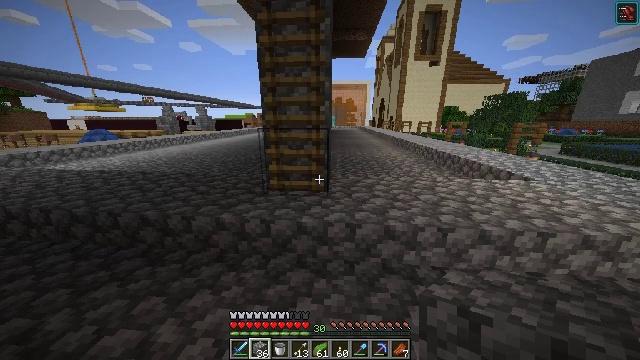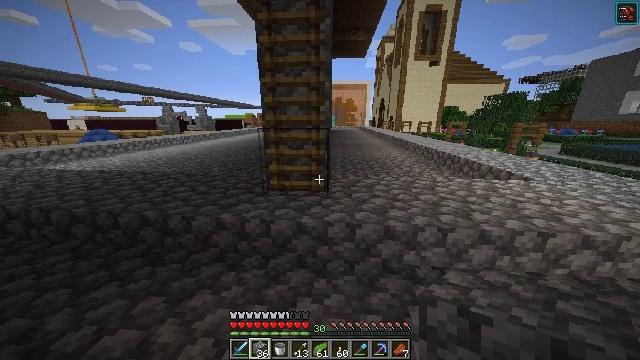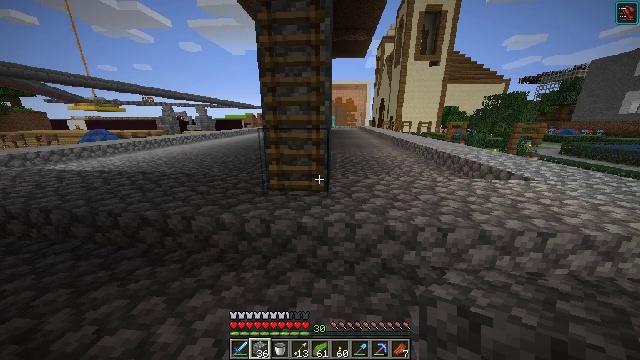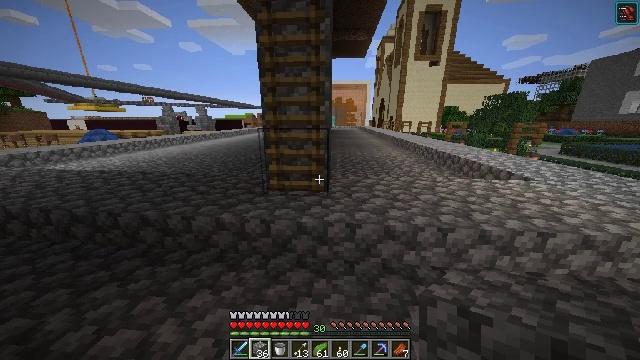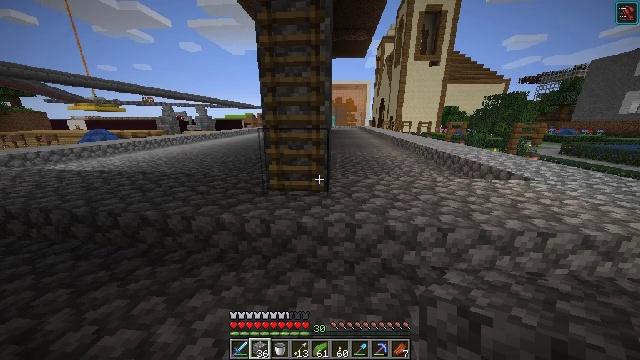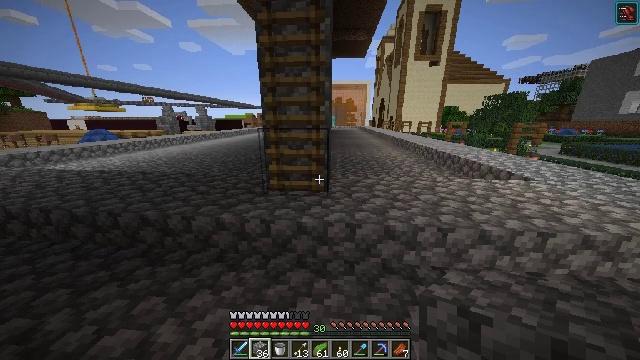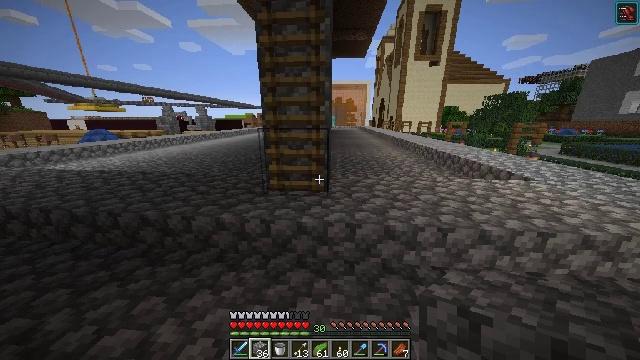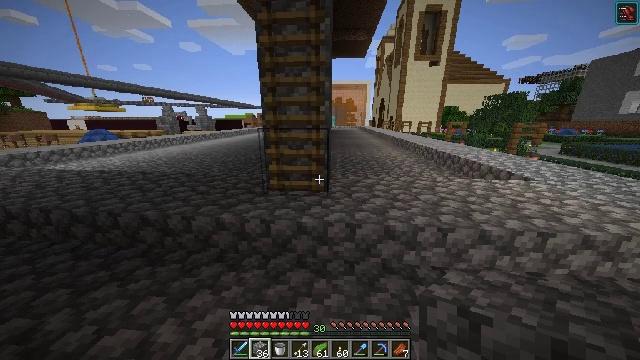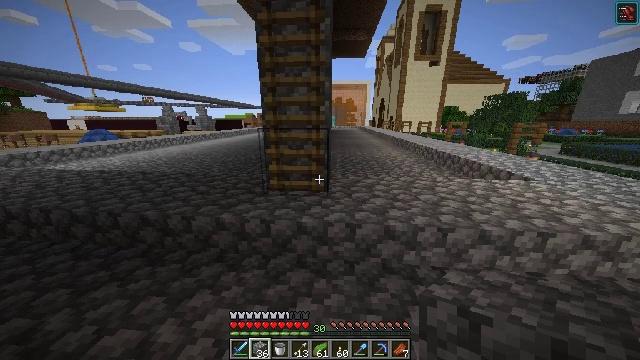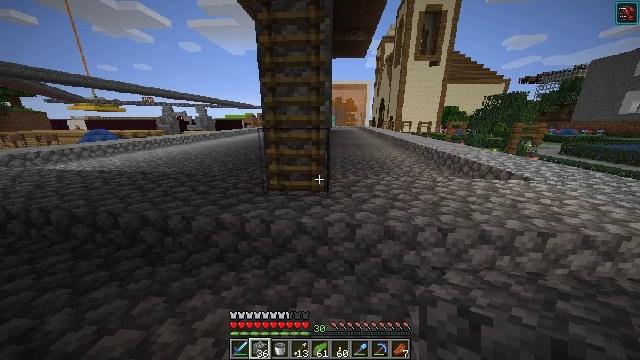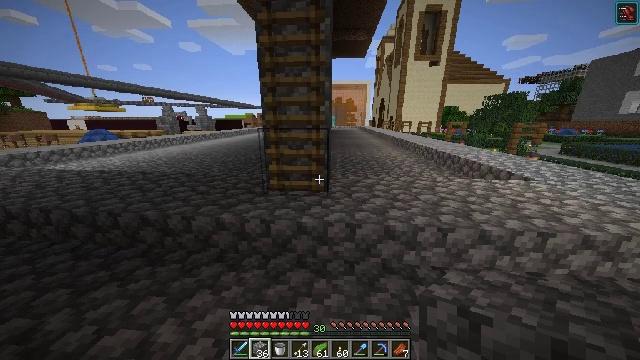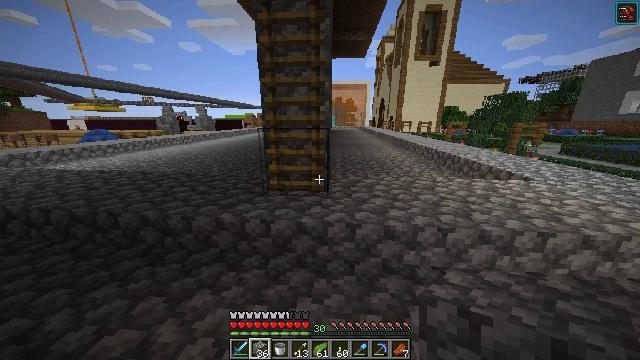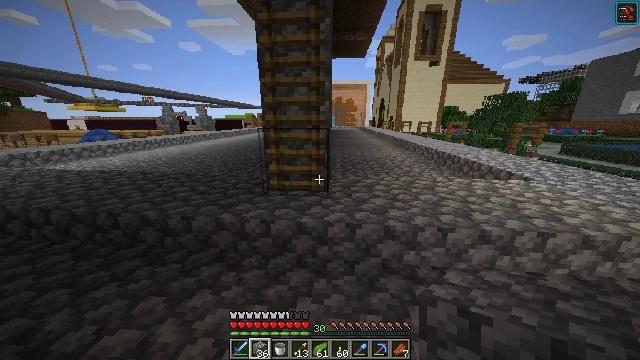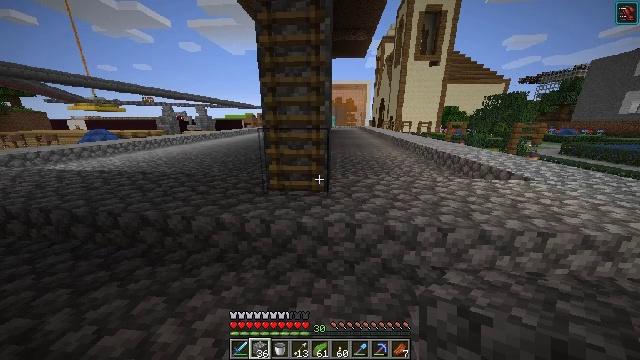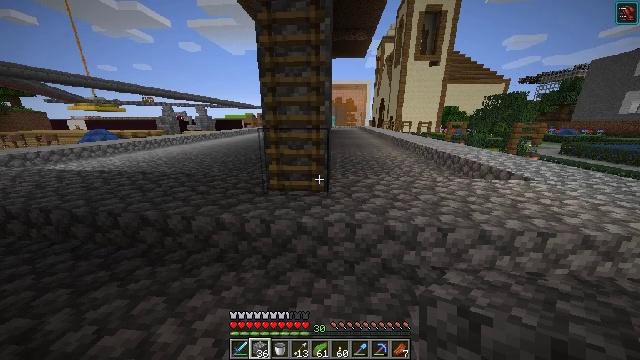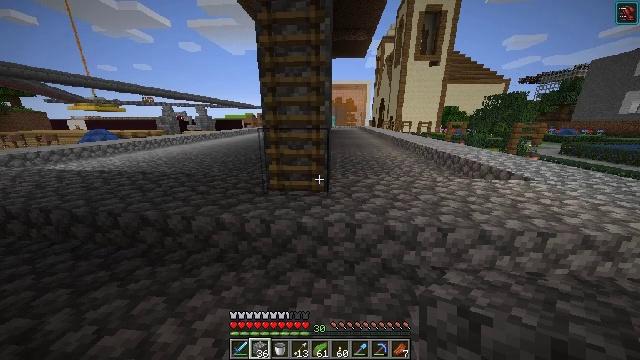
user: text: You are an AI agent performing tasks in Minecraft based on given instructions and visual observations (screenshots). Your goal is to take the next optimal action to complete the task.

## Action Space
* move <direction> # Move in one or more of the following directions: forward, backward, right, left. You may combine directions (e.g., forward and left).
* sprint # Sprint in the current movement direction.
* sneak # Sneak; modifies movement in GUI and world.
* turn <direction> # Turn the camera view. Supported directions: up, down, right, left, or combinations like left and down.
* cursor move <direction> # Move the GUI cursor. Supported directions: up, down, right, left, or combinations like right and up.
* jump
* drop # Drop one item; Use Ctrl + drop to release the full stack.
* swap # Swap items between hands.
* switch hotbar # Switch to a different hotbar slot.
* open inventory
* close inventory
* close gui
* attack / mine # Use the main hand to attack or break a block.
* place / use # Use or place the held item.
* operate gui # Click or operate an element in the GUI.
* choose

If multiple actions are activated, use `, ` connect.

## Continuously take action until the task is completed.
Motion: motion action
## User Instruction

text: Break the stone slab in a structure.
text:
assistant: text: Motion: no_op
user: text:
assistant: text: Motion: no_op
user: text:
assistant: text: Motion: no_op
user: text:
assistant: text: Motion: no_op
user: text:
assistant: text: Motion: no_op
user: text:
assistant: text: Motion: no_op
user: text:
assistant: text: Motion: no_op
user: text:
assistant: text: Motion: no_op
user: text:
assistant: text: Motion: no_op
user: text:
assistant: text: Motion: no_op
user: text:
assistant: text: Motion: no_op
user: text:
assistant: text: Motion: no_op
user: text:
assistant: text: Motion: no_op
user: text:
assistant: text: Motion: no_op
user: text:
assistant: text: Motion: no_op
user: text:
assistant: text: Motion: no_op
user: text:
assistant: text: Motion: move right
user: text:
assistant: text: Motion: move forward and move right
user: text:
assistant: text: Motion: move forward and move right
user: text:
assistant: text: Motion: move forward and move right
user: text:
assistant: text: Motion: move forward and move right
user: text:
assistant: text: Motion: move forward and move right
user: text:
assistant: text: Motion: move forward and move right
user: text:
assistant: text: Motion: move forward and move right
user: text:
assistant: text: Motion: move forward and move right
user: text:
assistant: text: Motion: move forward and move right
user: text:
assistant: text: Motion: move forward and move right
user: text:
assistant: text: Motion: move forward and move right
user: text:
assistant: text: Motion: move forward and move right
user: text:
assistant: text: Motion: move forward and move right